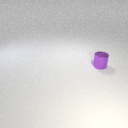
small purple metal cylinder